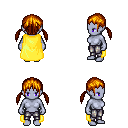
a pixel art fantasy rpg character, female body template, dark elf, purple skin, yellow cape, metal pants, dark blonde twin-tailed hairstyle, four views (front, back, left, right), 2x2 character sprite sheet, small pixel art, hard edges, no anti-aliasing